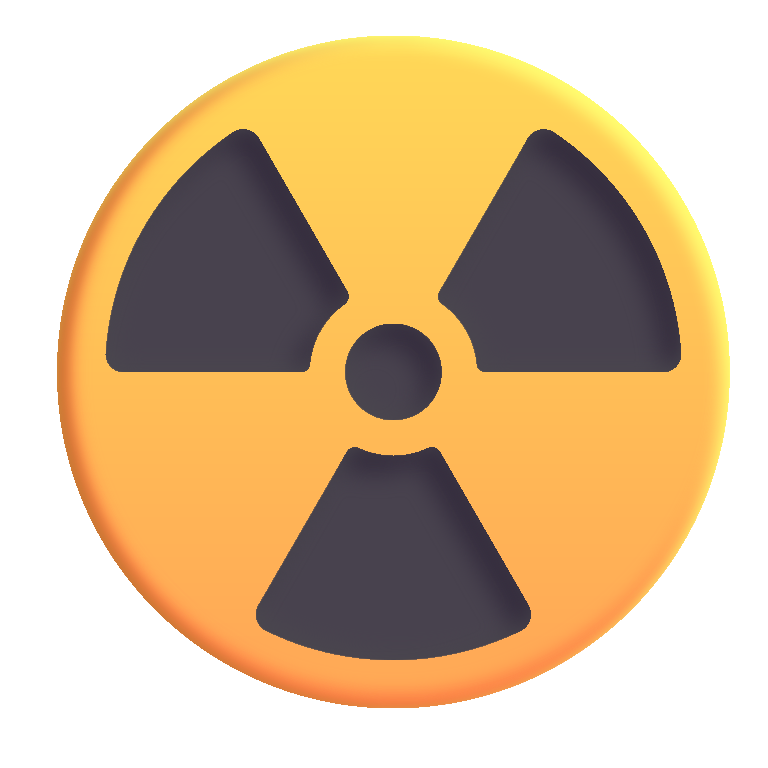
radioactive color